Interaction volume radius: 10 \u00c5
Interaction volume height: 20 \u00c5
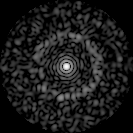
Disorder parameter: 0.8351